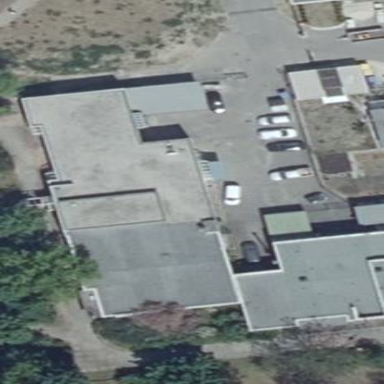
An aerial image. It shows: Commercial building.